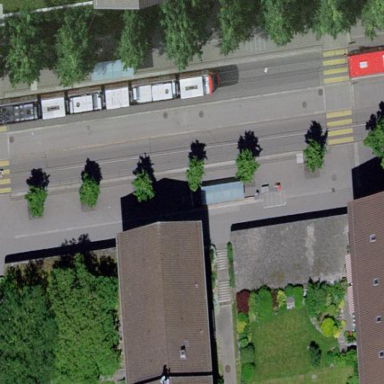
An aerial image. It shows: Platform for public transport with shelter. The surface is asphalt.